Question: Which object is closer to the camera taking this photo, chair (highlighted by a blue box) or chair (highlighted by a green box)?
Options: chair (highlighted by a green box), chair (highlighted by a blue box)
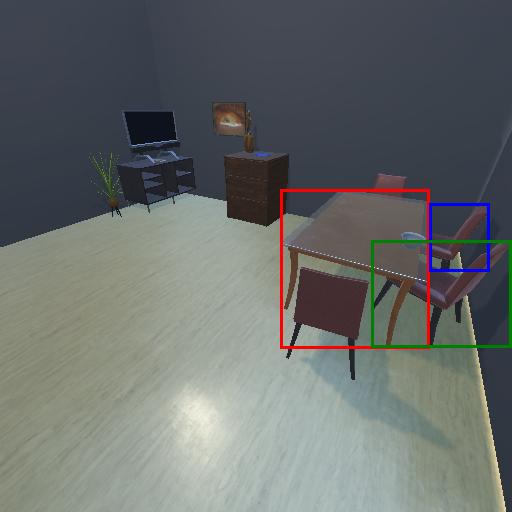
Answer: chair (highlighted by a green box)